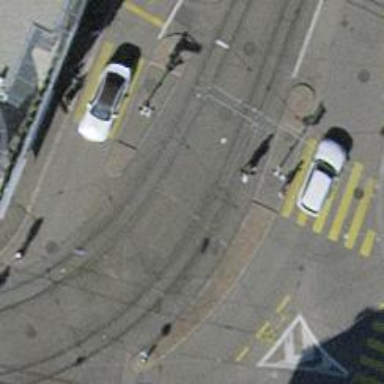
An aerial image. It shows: Tram crossing on the railway.